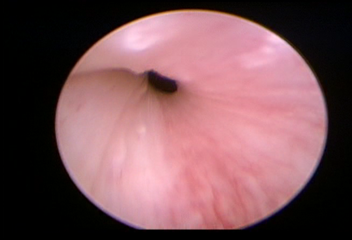
Modality: WLC
Class: Normal mucosa
Bladder cancer association: No